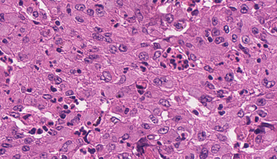
Tumor epithelial tissue: yes
Tumor-associated stroma tissue: no
Normal tissue: no